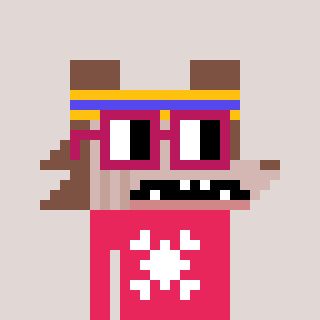
a pixel art character with square dark red glasses, a werewolf-shaped head and a redpinkish-colored body on a warm background